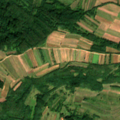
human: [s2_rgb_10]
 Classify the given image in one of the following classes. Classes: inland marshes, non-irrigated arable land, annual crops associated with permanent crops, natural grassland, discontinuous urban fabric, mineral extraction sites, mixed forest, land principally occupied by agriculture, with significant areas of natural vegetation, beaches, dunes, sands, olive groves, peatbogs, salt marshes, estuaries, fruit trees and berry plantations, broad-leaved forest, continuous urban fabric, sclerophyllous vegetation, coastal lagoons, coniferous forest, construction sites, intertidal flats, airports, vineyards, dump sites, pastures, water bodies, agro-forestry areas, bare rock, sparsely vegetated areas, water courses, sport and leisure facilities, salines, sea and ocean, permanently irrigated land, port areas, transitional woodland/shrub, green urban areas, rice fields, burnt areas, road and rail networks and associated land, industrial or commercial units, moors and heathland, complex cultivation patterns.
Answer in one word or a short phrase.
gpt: non-irrigated arable land, pastures, broad-leaved forest, transitional woodland/shrub